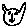
Label: cat